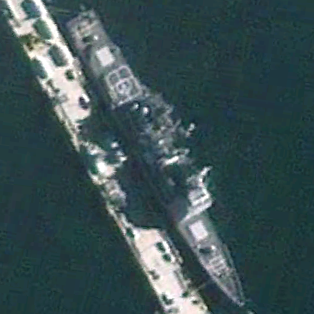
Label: cruiser